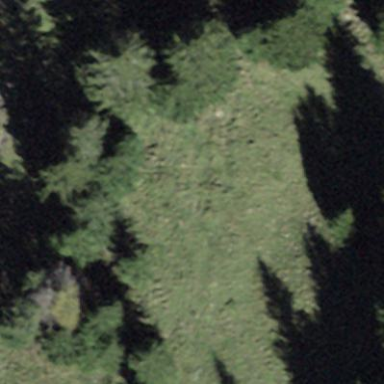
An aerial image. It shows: Forest area.